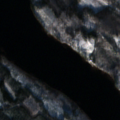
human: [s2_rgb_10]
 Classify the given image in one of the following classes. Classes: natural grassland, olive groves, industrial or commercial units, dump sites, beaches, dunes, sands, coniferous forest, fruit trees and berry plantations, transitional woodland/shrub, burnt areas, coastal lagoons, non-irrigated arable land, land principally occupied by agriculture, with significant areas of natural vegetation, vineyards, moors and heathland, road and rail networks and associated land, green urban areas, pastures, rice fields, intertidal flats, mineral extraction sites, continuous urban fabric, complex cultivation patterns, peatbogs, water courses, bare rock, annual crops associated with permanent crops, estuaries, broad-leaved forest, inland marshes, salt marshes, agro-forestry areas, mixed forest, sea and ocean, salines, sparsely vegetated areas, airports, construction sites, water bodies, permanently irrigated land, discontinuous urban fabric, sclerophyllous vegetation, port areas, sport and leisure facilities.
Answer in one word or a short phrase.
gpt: broad-leaved forest, mixed forest, transitional woodland/shrub, water bodies